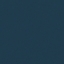
Land use / land cover: SeaLake